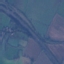
Label: Highway